Question: sorry if I make any mistakes in the way I should be presenting this but my problem is after I create the new node for the linked list and then it's first duplicate node(judged by the username) creates a new node but all the rest of the duplicates work fine.
NEW NAME get's called when a new node is to be created (Hashtable node is NULL) then after the next entry gets created it doesn't see that there is a original value which i thought 'if(temp->userName == tempUser)' would fix. Any help would be much appreciated!
'''
void linkedList::addNode(Node ** table, int hashLocation, string tempUser, string tempStart, string tempCPU, string tempPath, int tempPID)
{
Node * temp = table[hashLocation];
bool isTaken = false;
if(temp != NULL)
{
cout << "TEMP'S USERNAME = " << temp->userName << endl;
while (temp->next != NULL && isTaken == false) //&& tempUser != temp->userName)
{
cout << "USERNAME = " << temp->next->userName << "TEMPUSER = " << tempUser << endl;
if(temp->userName == tempUser) // PROBLEM HERE NOT BEING SET TO TAKEN
{
isTaken = true;
}
if(isTaken == false)
{
temp = temp->next;
}
}
cout << "Exited loop" << endl;
cout << "IS TAKEN = " << isTaken << endl;
if(isTaken == true)
{
cout << "ITS TAKEN" << endl;
string tempMinute, tempSecond;
temp->processID.push_back(tempPID);
istringstream iss(tempCPU);
getline(iss, tempMinute, ':');
getline(iss, tempSecond);
temp->minuteCount.push_back(atoi(tempMinute.c_str()));
temp->secondCount.push_back(atoi(tempSecond.c_str()));
temp->pathName.push_back(tempPath);
temp->timeStart.push_back(tempStart);
}
else
{
cout << "NOT TAKEN" << endl;
temp->next = new Node(tempUser, tempStart, tempCPU, tempPath, tempPID);
}
}
else
{
cout << "NEW NAME: " << tempUser << endl;
table[hashLocation] = new Node(tempUser, tempStart, tempCPU, tempPath, tempPID);
//cout << "TEMP'S USERNAME = " << temp->userName << endl;
}
}
class Node
{
public:
Node();
~Node();
Node(string tempUser, string tempStart, string tempCPU, string tempPath, int tempPID);
Node * next;
vector<int> processID, minuteCount, secondCount;
vector<string> pathName, timeStart;
string userName;
private:
};
'''
And this is the call from main
'''
aList.addNode(aHash.getTable(), aHash.hashValue(tempUser), tempUser, tempStart, tempCPU, tempPath, tempPID);
'''
I've checked the values it's receiving and they are all correct.
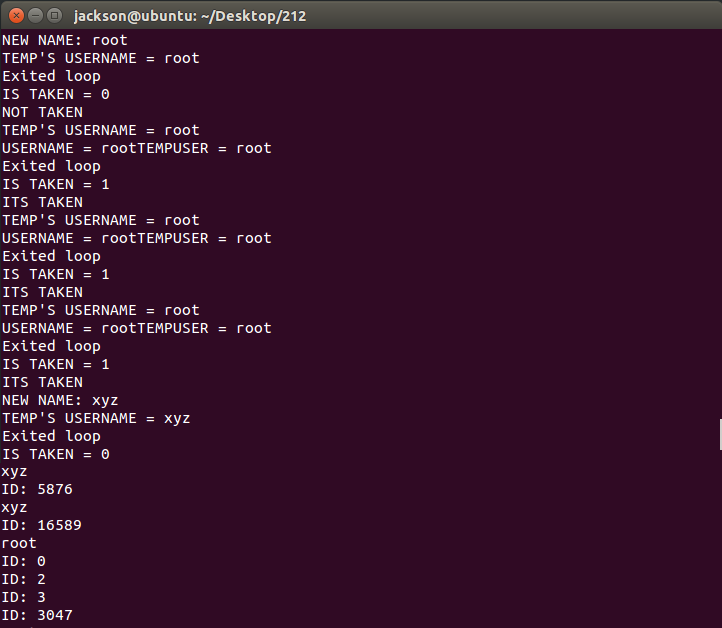
Answer: You're not checking the last element in the list, because you are checking 'temp->next' is not equal to NULL and the last element has no next element.
Put your test for temp->next inside the loop:
'''
while (isTaken == false) //&& tempUser != temp->userName)
{
cout << "USERNAME = " << temp->userName << "TEMPUSER = " << tempUser << endl;
if(temp->userName == tempUser) // PROBLEM HERE NOT BEING SET TO TAKEN
{
isTaken = true;
}
if(temp->next == NULL)
break;
if(isTaken == false)
{
temp = temp->next;
}
}
'''
Also, output temp->userName to cout, not temp->next->userName